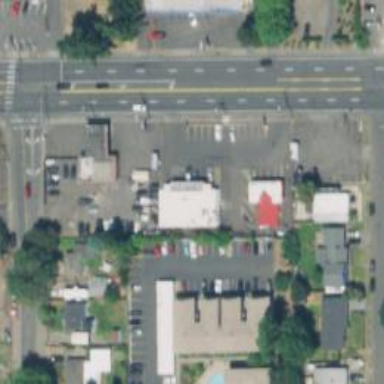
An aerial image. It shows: Convenience shop.